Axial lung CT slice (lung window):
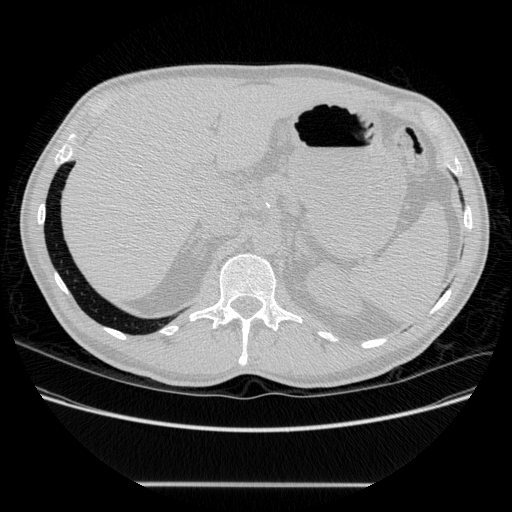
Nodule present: no